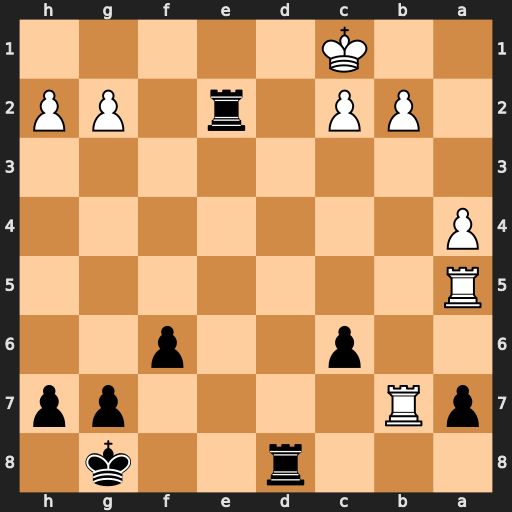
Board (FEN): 3r2k1/pR4pp/2p2p2/R7/P7/8/1PP1r1PP/2K5
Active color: b
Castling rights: -
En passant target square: -
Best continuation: Re1#